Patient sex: F
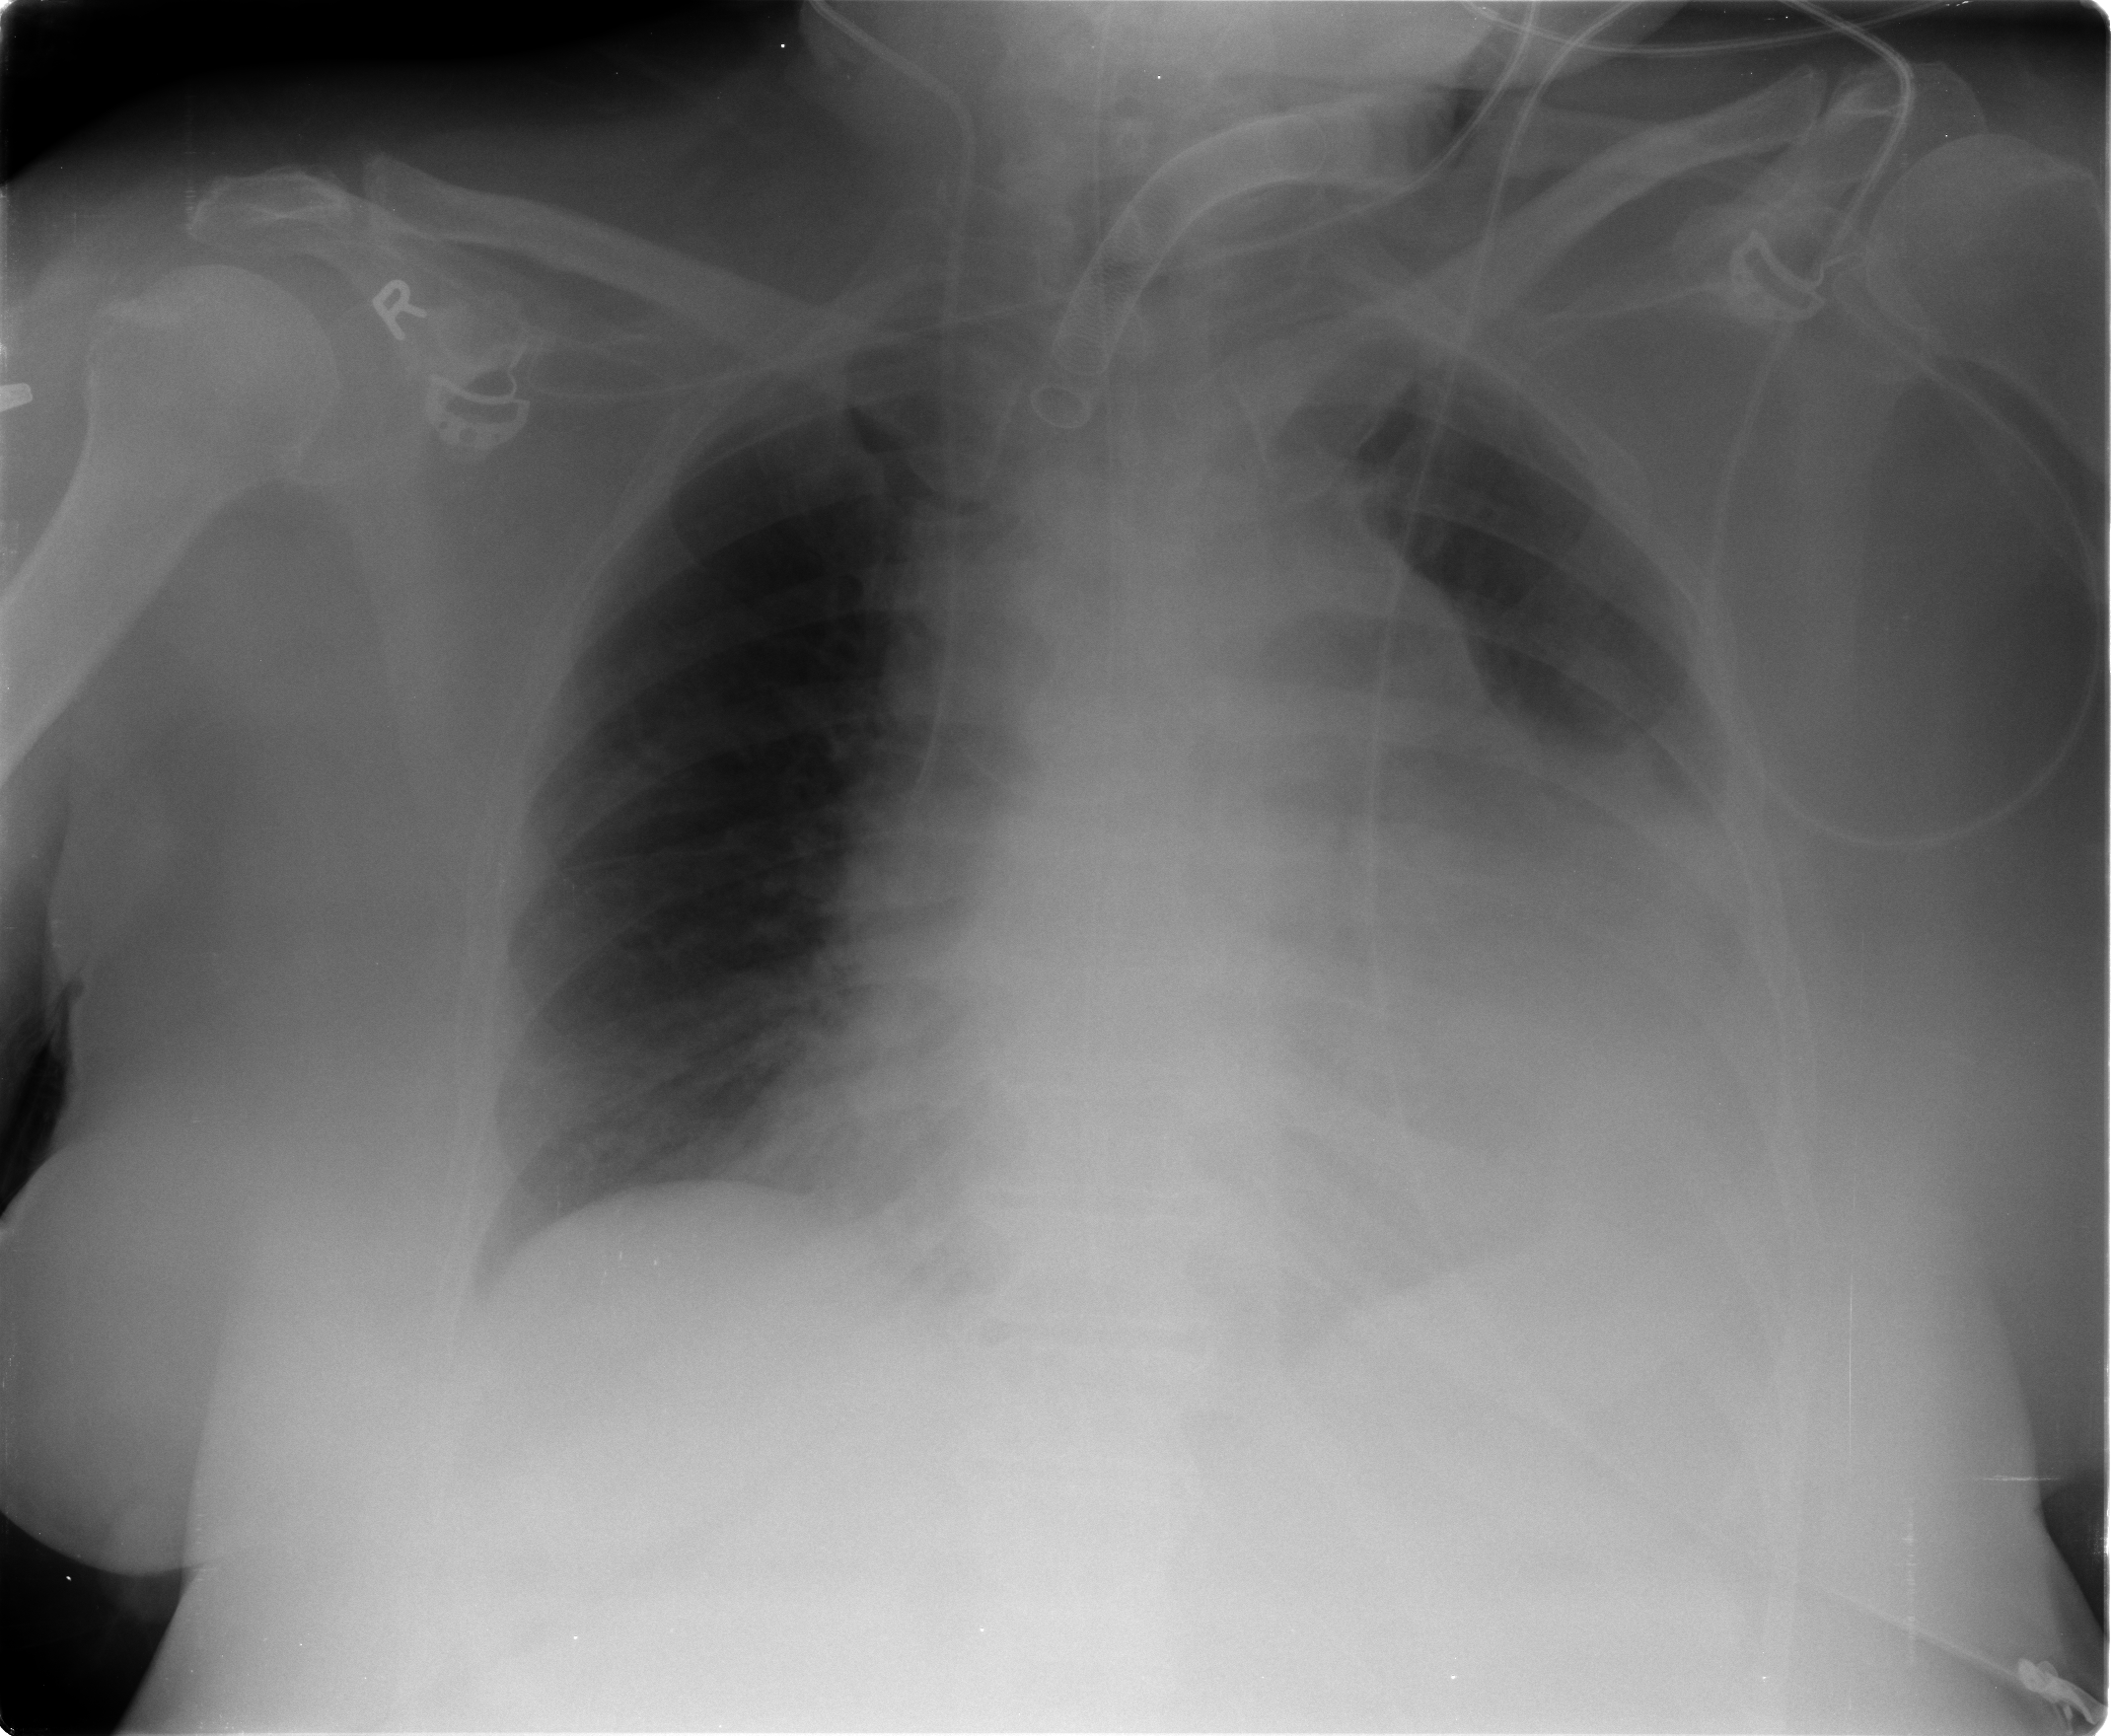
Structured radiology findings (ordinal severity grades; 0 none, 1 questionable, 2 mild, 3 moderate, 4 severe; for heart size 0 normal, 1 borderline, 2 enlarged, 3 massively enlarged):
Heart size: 3
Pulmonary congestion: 3
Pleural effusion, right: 0
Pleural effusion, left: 3
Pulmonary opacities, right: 0
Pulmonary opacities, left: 0
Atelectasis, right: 0
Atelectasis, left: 2